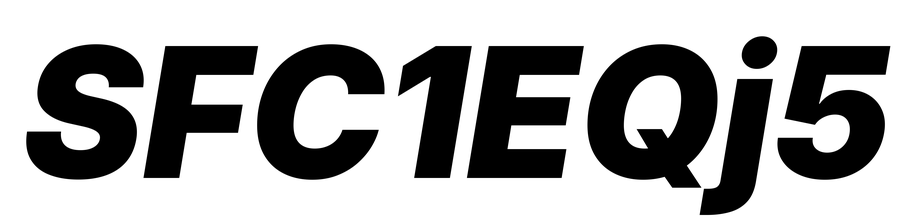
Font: Inter-Italic_Black_Italic